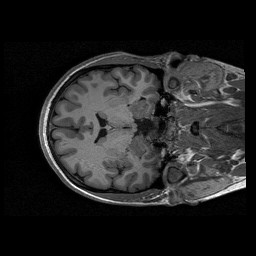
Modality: T1w
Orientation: axial